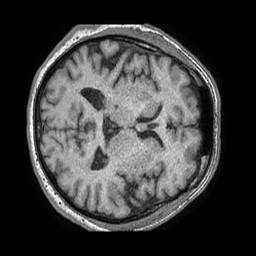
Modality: T1w
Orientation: axial
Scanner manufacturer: philips
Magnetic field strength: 1.5 T
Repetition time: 0.00771 s
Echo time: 0.003514 s